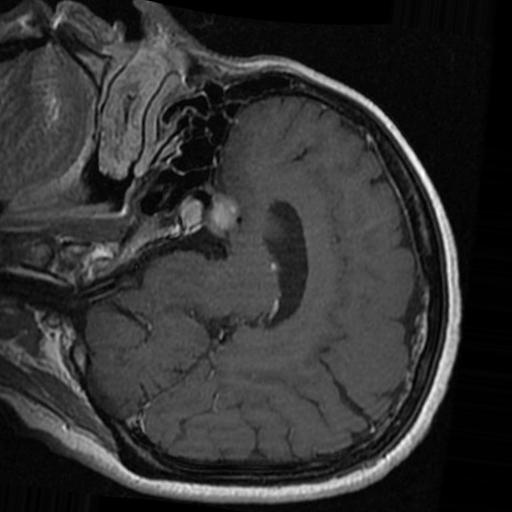
Label: brain_tumor